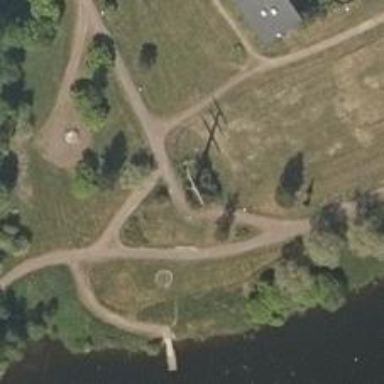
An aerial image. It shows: Historic tower used for power transmission.